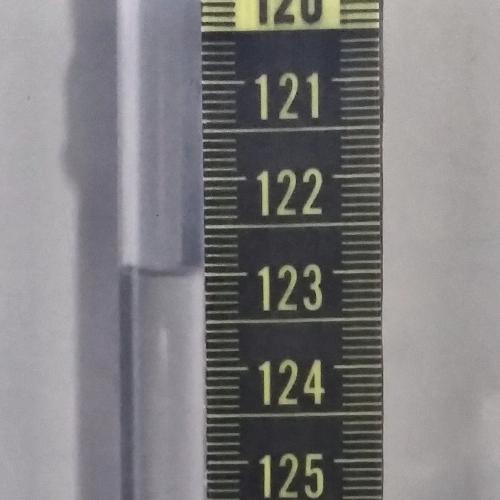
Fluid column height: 123.0 cm